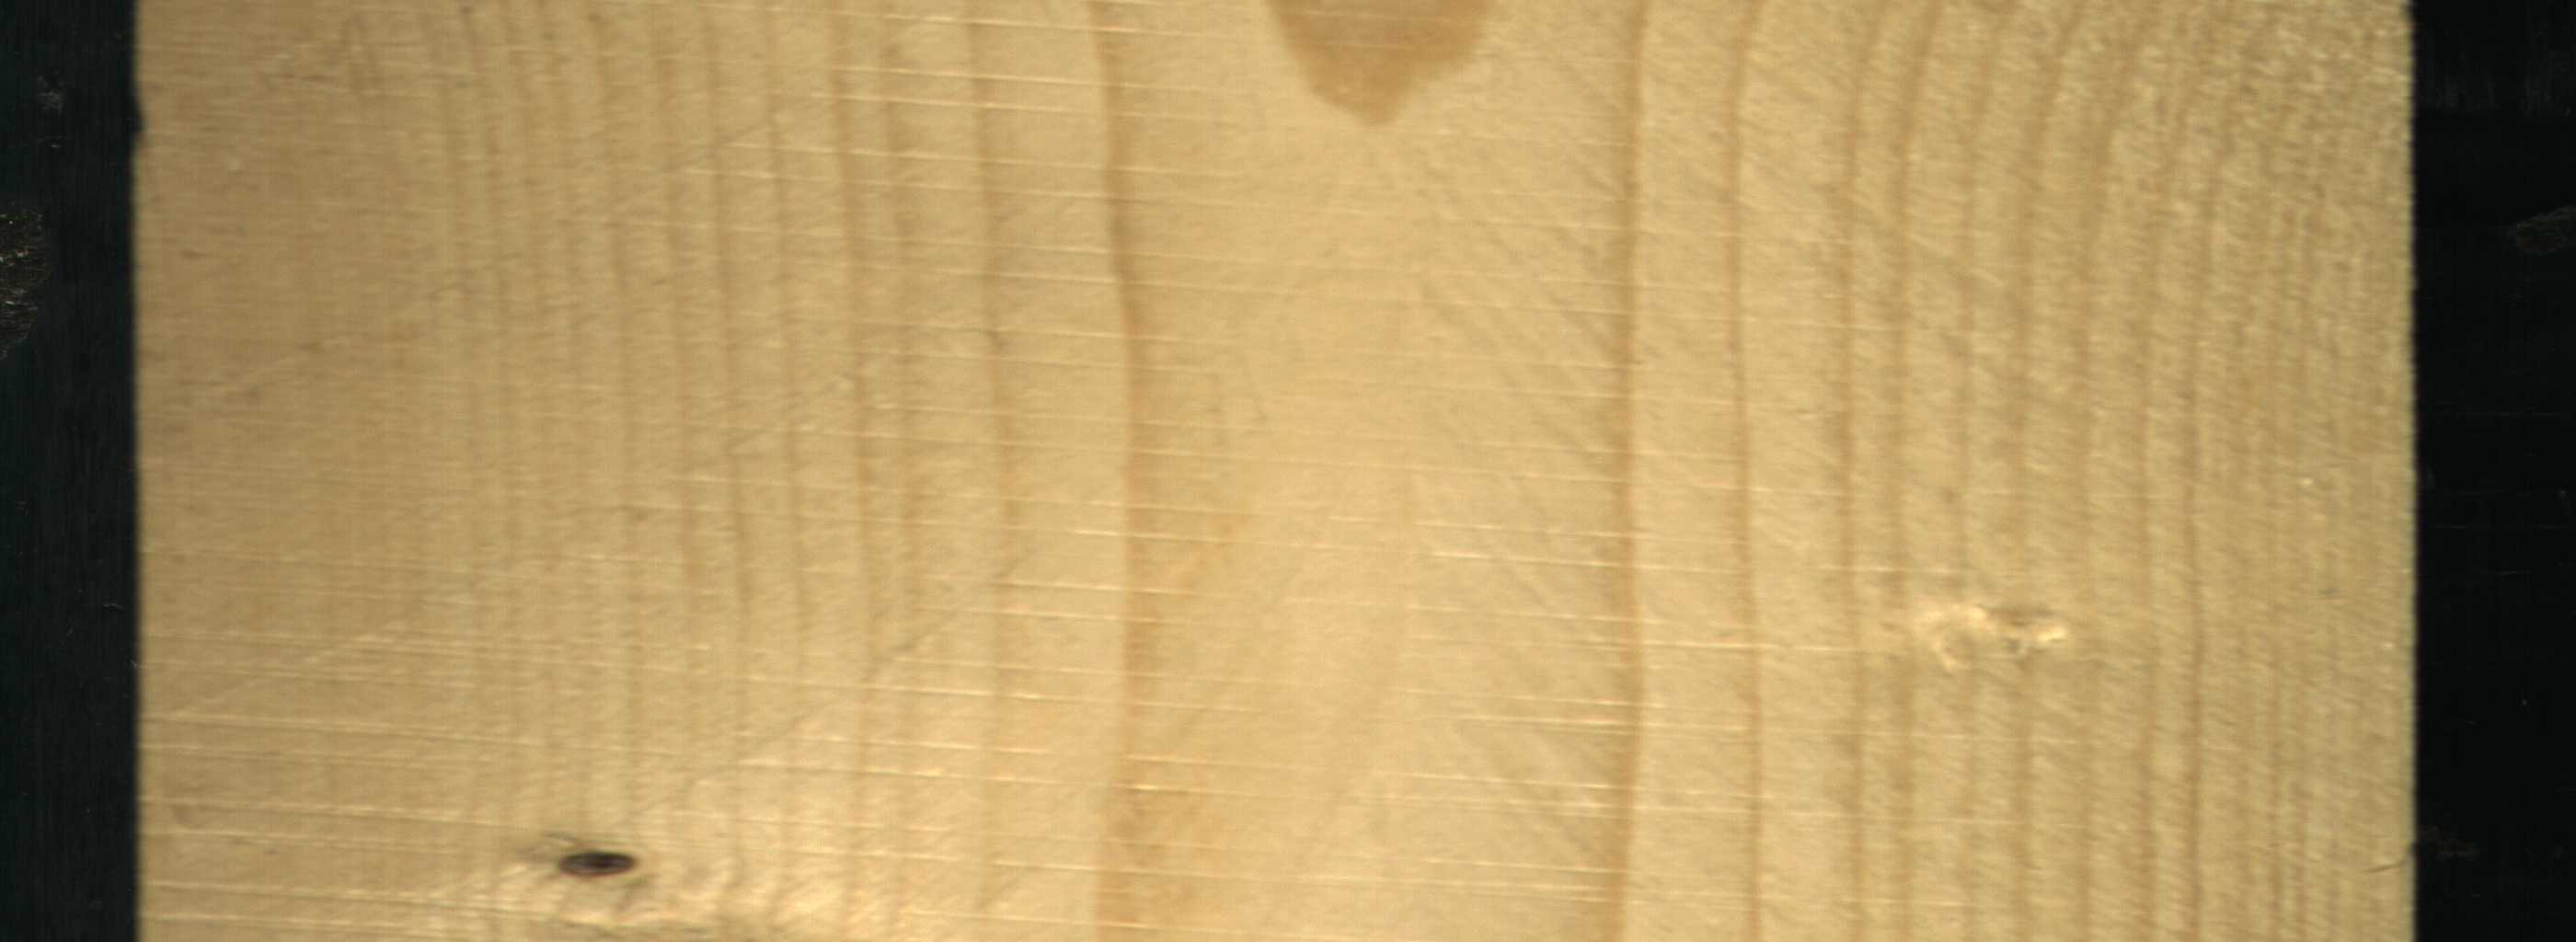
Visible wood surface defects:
Live_Knot